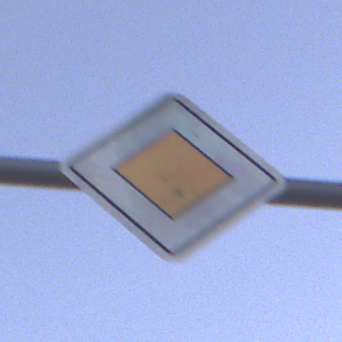
Verkehrszeichen: Vorfahrtsstrasse
Umgebung: Outdoor, Nature
Tageszeit: Dusk
Wetter: Clear
Licht: Natural
Jahreszeit: NotSpecified
Kontrast: LowContrast